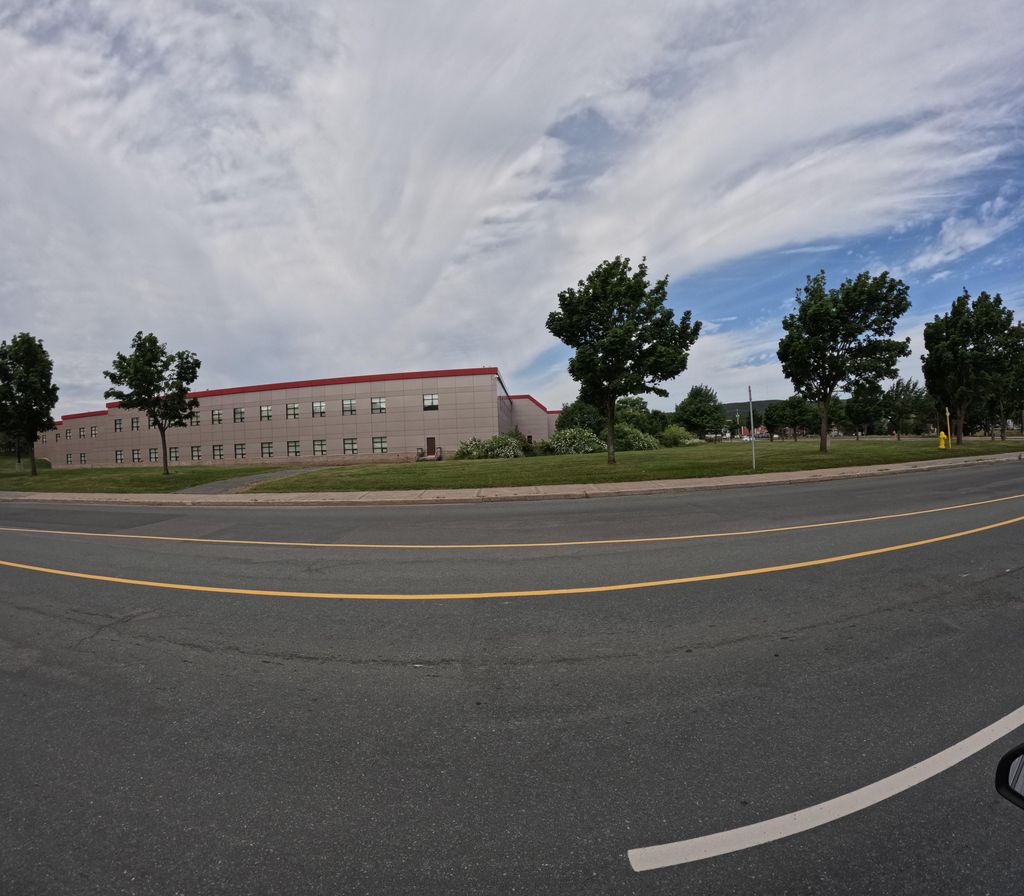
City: st_johns